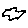
Label: cloud